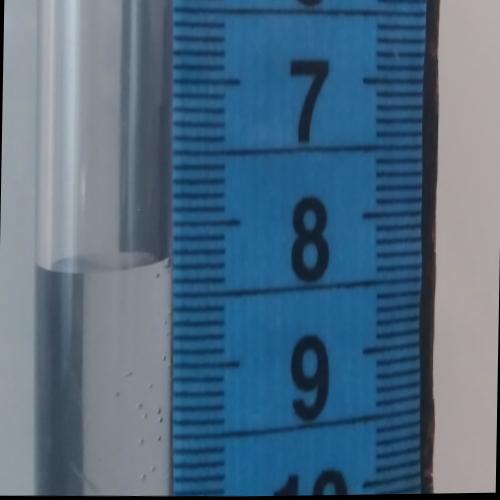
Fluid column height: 8.3 cm